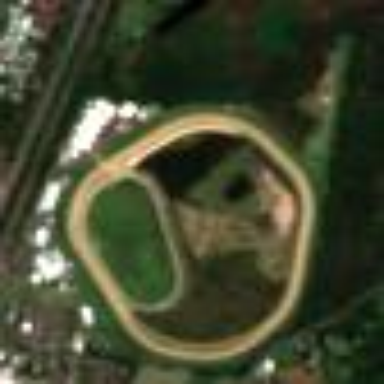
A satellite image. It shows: Sports centre dedicated to horse racing.